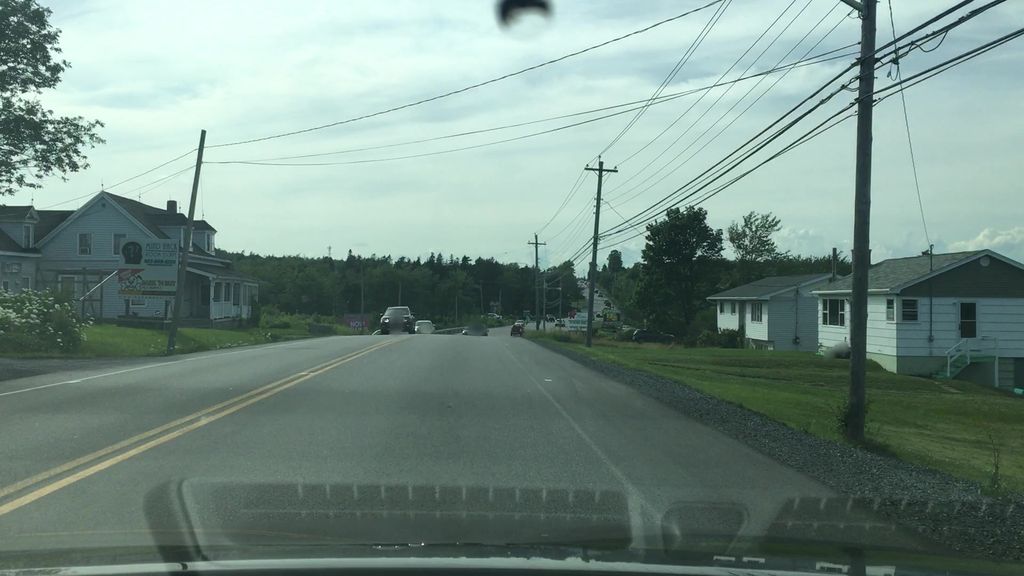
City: halifax